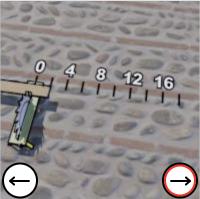
Task: length
Answer: 2
First scale value: 4.0